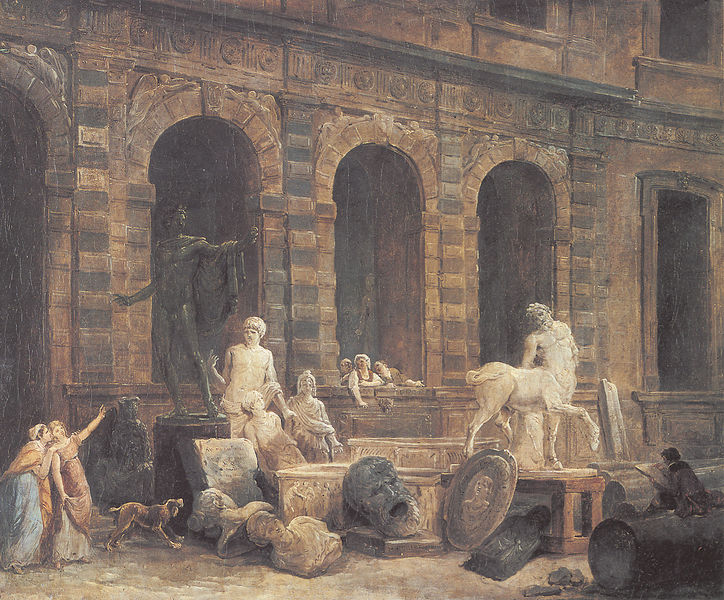
Titel: Le dessinateur d'antiques devant la petite galerie du Louvre, Ein Antikenzeichner vor der Kleinen Galerie des Louvre
Künstler: Hubert Robert
Standort: Paris
Institution: Musée du Louvre
Schlagwörter: blau, dunkel, gemälde, hand, kopf, mann, schatten, umhang, weiß, frauen, menschen, ocker, sitzen, stadt, braun, damen, fenster, frau, geste, grau, hell, hintergrund, holz, kleid, licht, marmor, mund, pfeiler, schwarz, säule, säulen, tür, gebäude, haus, hund, tier, tiere, beige, malerei, rock, bart, wand, architektur, arm, historie, mensch, sockel, stein, steine, öl, brüstung, boden, figur, mantel, realismus, sitzend, klassizismus, renaissance, chaos, engel, skulptur, statue, ton, relief, ansicht, bogen, fassade, italien, vedute, mauer, hof, pilaster, saal, figuren, rundbogen, joche, zerstörung, büste, lesen, maler, bildhauerei, bronze, plastik, plinthe, podest, betrachtung, zeigen, tor, betrachter, galerie, bögen, bad, schild, arkade, innenhof, ruine, antike, maske, buch, palast, torbogen, denkmal, torso, künstler, ruinen, malen, mythologie, schimmel, arkaden, rom, fries, gemäuer, portal, rustika, sims, biedermeier, gesims, skulpturen, sarg, plastiken, risalit, statuen, student, zeichnen, antik, götter, bacchus, centauer, kentaur, mischwesen, zentauer, zentaur, rundbögen, krieger, historienmalerei, griechenland, perseus, historismus, fingerzeig, tempel, leser, sammlung, museum, apoll, basis, deuten, büsten, empire, katzen, david, louvre, helden, centaur, zeichner, rosetten, apollo, atellier, römisch, standbild, bronzeplastik, tonne, lager, lisenen, öffnungen, nischen, triglyphen, bogengang, metopen, fragmente, caesar, sarkophag, schlußstein, abgüsse, spolien, statur, masken, erdgeschoß, lichthof, zeigegestus, särge, zeichnend, frua, bruchstück, fussball, antiken, hodensack, kouros, renaisance, schlußsteine, bruchstücke, antike figuren, sarkophage, apoll von belvedere, inventur, besicher, bögenarkaden, ruchstücke, römisches gebäude, skzlpturen, zeichgner, kentavru, kentavrus, bartmann, stinkekäse, torboigen